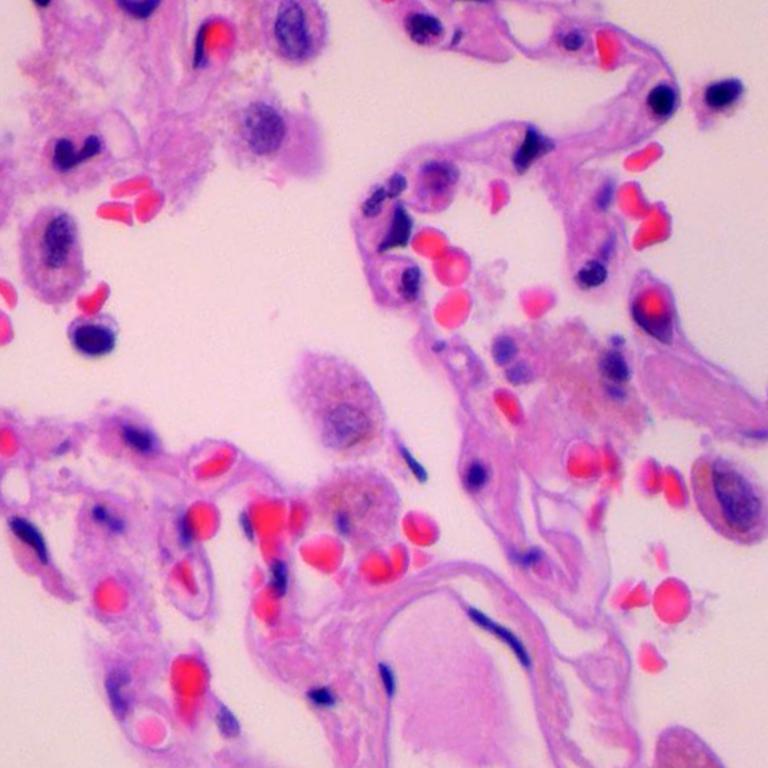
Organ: lung
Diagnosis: benign